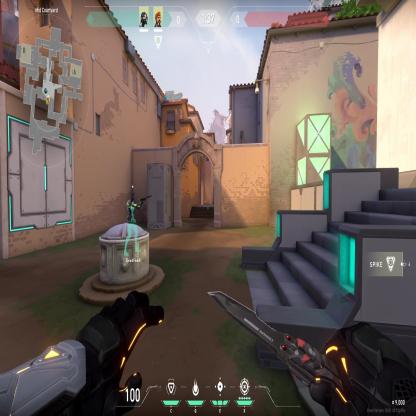
Label: teammate